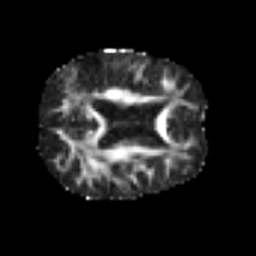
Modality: FA
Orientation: axial
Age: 63
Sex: male
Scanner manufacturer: siemens
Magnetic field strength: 3 T
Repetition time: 6.1 s
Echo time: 0.101 s